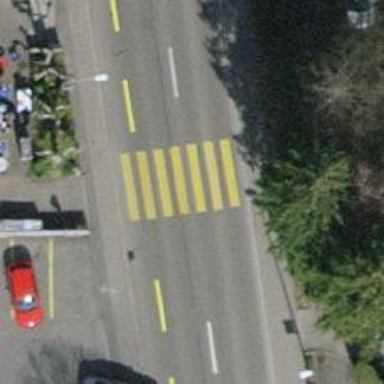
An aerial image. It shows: Uncontrolled zebra crossing on the road.